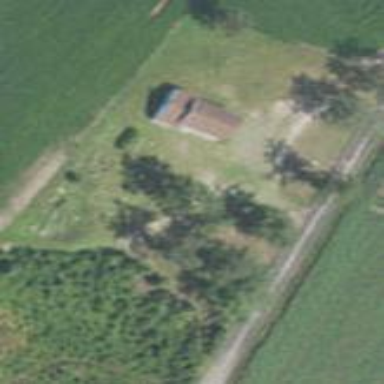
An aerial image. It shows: Graveyard used as cemetery.